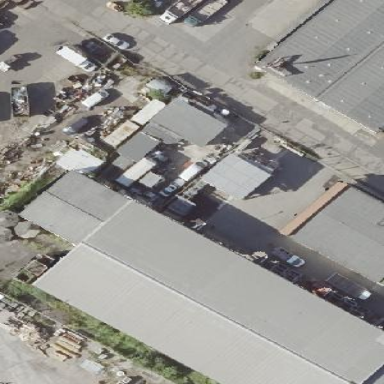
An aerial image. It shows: Industrial building.